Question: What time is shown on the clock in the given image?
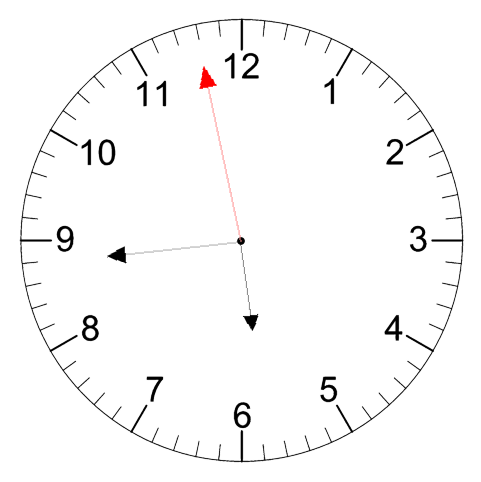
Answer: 05:43:58